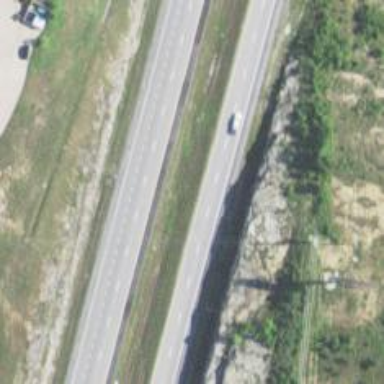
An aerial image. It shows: View of motorway.